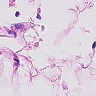
Metastatic tissue present: no